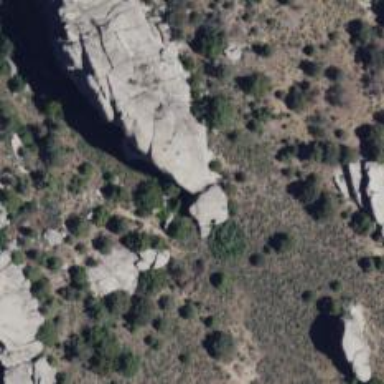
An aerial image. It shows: Natural cliff.